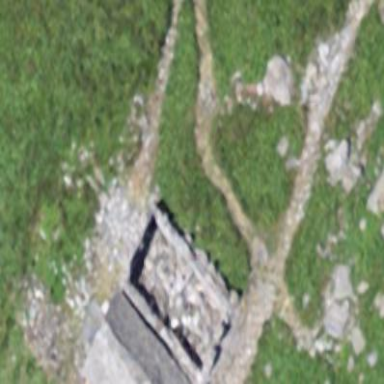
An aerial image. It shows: Ruins of building.